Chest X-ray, PA view. Patient: 53 years old, sex M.
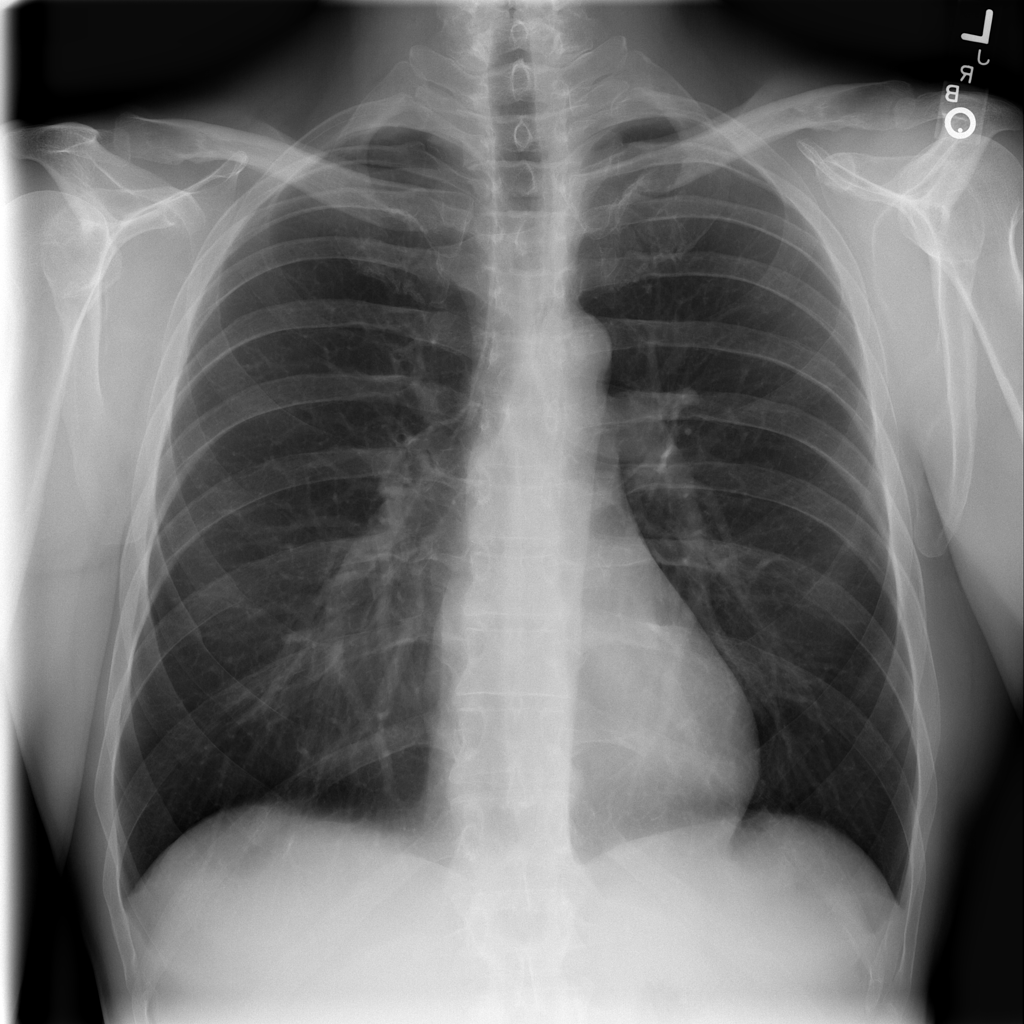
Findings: No Finding